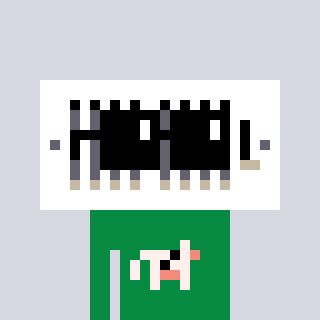
a pixel art character with square black sunglasses, a vent-shaped head and a green-colored body on a cool background